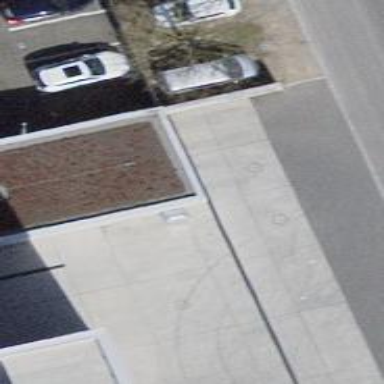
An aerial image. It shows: Parking entrance.